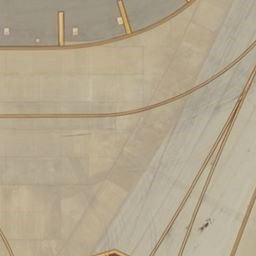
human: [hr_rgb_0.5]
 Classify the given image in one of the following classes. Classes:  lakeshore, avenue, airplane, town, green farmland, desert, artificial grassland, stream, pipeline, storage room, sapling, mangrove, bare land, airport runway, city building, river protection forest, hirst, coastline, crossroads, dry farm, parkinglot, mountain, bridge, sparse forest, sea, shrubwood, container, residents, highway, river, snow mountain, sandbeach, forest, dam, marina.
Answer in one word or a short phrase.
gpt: airport runway